Question: I have tried
'''
exec sp_dboption 'hipp_website_uat', 'single user', 'FALSE'
'''
but i get
'''
Msg 2812, Level 16, State 62, Line 1
Could not find stored procedure 'sp_dboption'.
'''
I have also tried setting the db to multi user in the db properties but I got

Does anyone know how I can drop this db or how to set it to multi-user mode?
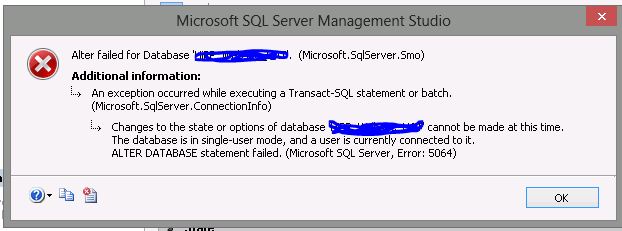
Answer: I think you need to just get the users off - there is a 'Close Active Connections' option.
Have you tried checking that and then trying again ?
If you have sysadmin you can
'EXEC sp_who2'
and then 'kill' the spids that are connected to the database.